Question: Why does image not show up after click if style 'display:none' set in external style sheet vs inline?

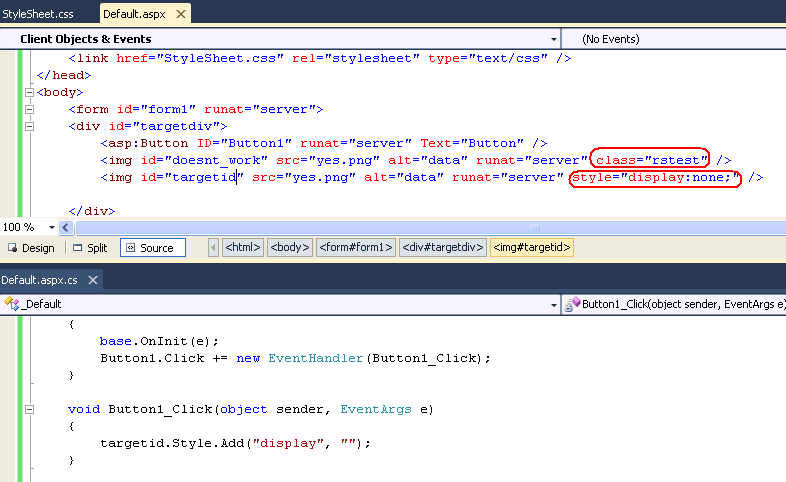
Answer: To show a image hidden by 'display: none;', it is necessary to revert the display property back to its original display property.
'''
display: block; /* use if you made the image if it floated or acts like a <div> */
display: inline; /* default image display type (USE THIS ONE) */
'''
I noticed that in your code:
'''
targetid.Style.Add("display", "");
'''
You were trying to show an image by declaring the display property 'blank'. This does not work because 'display: NULL' is not a CSS property and causes the browser to ignore its value and revert back to using 'display: none;'. The image stays hidden and your intended behavior is not applied.
# Further Discussion
while I hope my solution helps fix the problem, I do have a solution:
Instead of using a "display: none;" to hide an element and then unhiding it by reverting the value back to its original property do this:
Add a class called ".hidden:
'''
.hidden { display: none;}
'''
Whenever you want to make an element disapper simply add the class ".hidden" to the element. When you want to show the element again, simply remove the class.
The advantage is two fold:
- -
regards and good luck.